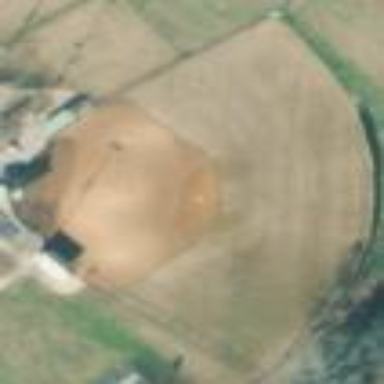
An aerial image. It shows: Baseball pitch for leisure land.